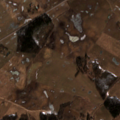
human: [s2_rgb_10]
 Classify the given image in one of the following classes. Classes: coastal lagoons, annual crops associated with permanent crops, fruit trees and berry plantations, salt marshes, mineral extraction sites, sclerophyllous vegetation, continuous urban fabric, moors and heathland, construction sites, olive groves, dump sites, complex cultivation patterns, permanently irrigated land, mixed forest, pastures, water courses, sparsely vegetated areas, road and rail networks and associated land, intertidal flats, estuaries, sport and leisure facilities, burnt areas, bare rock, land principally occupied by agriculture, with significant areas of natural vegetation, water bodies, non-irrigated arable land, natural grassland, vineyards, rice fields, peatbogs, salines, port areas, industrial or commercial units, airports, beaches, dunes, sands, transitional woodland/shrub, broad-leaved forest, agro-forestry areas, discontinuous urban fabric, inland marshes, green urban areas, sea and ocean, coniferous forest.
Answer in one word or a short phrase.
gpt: non-irrigated arable land, complex cultivation patterns, land principally occupied by agriculture, with significant areas of natural vegetation, broad-leaved forest